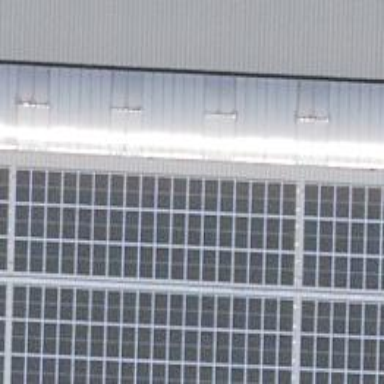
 consisting of solar photovoltaic panels."